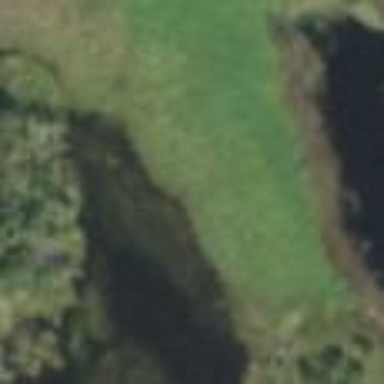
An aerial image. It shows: Marsh wetland.